Question: Instead of using the object directly, on a simple Razor View I have a form using as it+s 'model' a decorator object.
'''
public class GlobalAccount
{
public GlobalAccount()
{
this.TestService = new TestServiceModel();
}
public TestServiceModel TestService { get; set; }
}
'''
beeing 'TestServiceModel' represented as
'''
public class TestServiceModel
{
[Required]
[Display(Name = "Endpoint (url of your service like http://mydomain/remote/)")]
public string Endpoint { get; set; }
[Required]
[Display(Name = "System username")]
public string UserName { get; set; }
[Required]
[DataType(DataType.Password)]
[Display(Name = "System password")]
public string Password { get; set; }
}
'''
the 'Password' property decorated with 'DataType.Password'
and in a 'Partial Razor view' I have a call to that object
'''
@model OnlineServices.Administration.Models.GlobalAccount
...
@Html.TextBoxFor(model => model.TestService.Password, new { size = "30" })
'''
problem is that, in the 'html' I get 'type="text"' instead of 'text="password"'
You can see in <URL> the entire flow:

> What am I here?
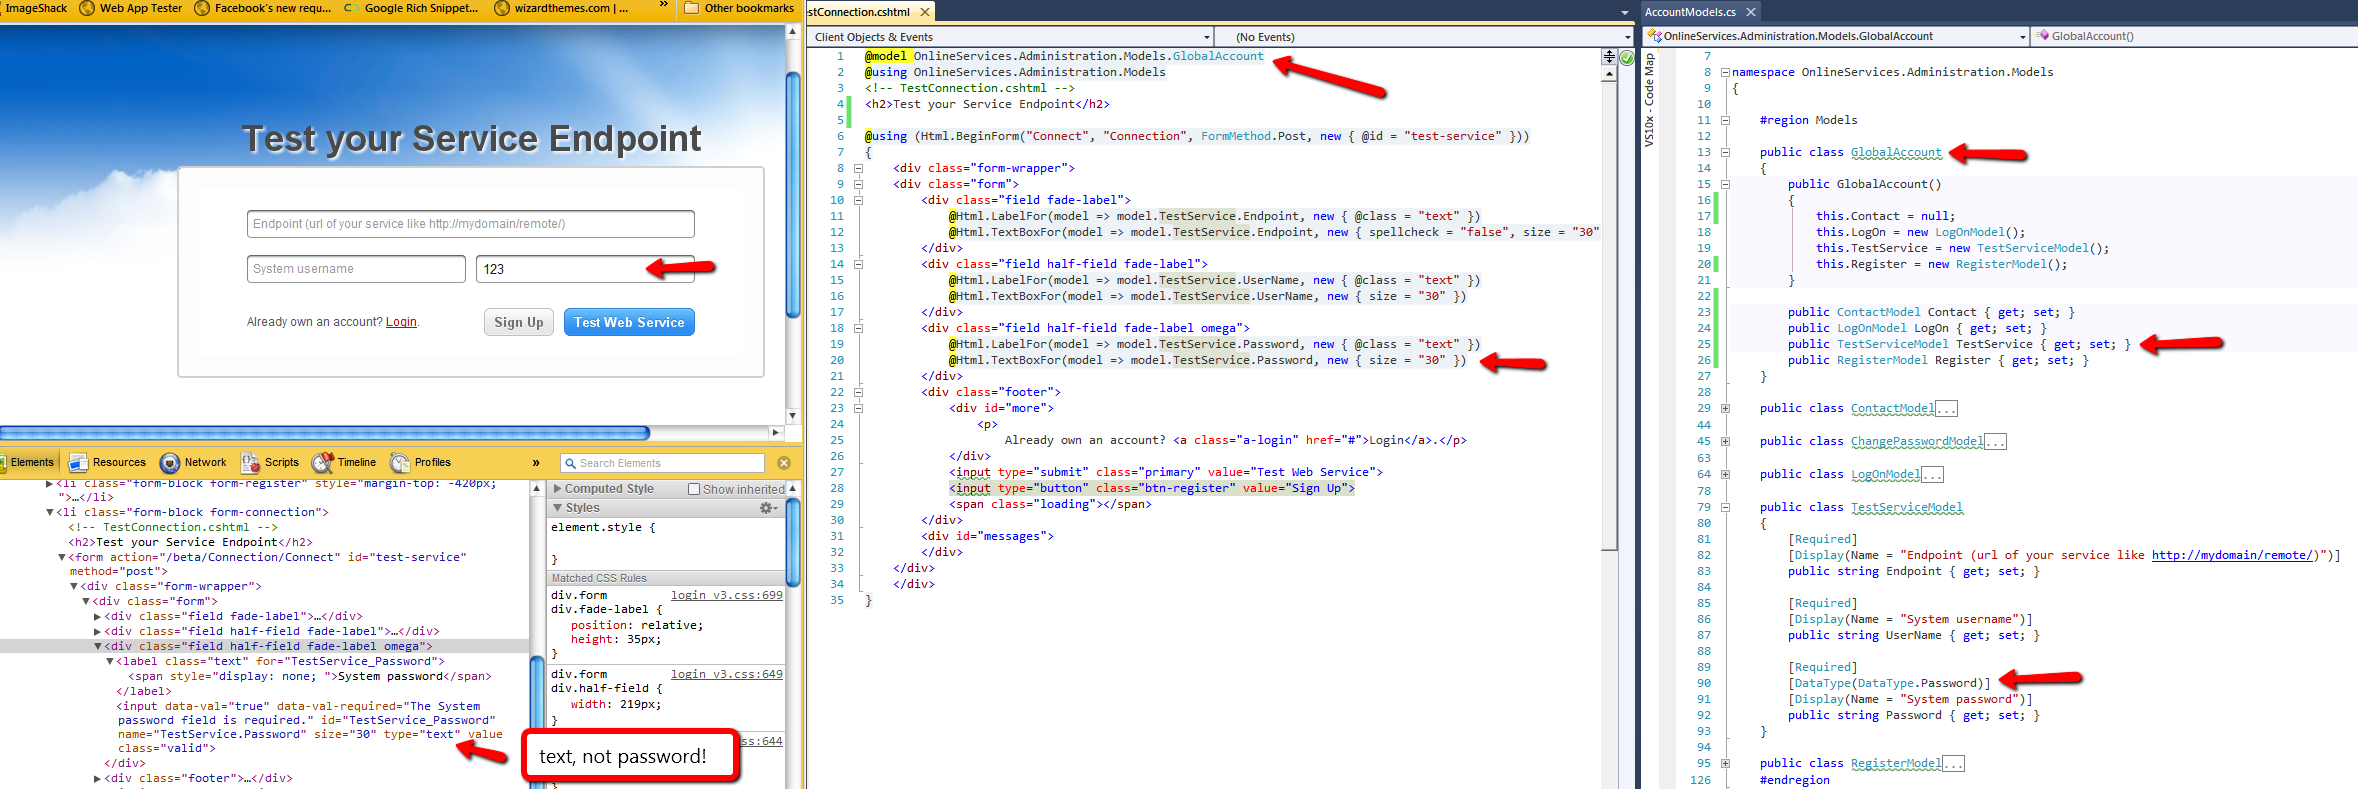
Answer: You should use 'Html.Password', or even better use 'Html.EditorFor' which will read the 'DataType.Password' and output a password type input for you.
The 'Html.TextBoxFor' is just text based input, not as password based one.